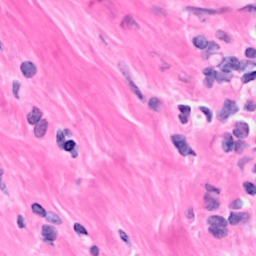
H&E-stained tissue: Breast